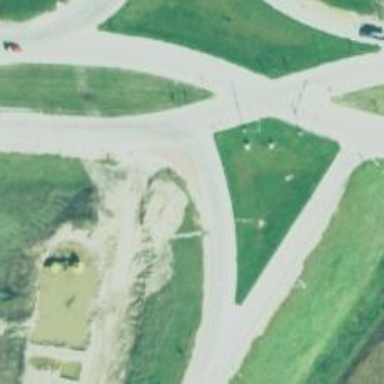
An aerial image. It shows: Asphalt motorway link with diverging diamond interchange (DDI) junction.